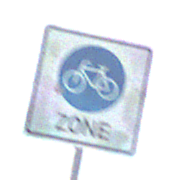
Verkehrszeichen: BeginnFahrradzone
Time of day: MorningAfternoon
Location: Outdoor (Suburban)
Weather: PartlyCloudy
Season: NotSpecified
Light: Natural